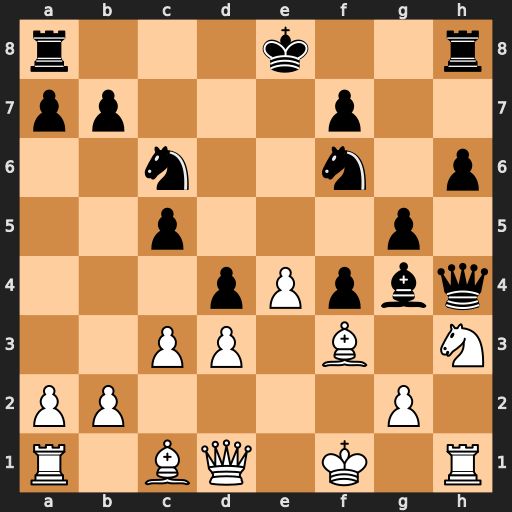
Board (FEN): r3k2r/pp3p2/2n2n1p/2p3p1/3pPpbq/2PP1B1N/PP4P1/R1BQ1K1R
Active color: w
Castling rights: kq
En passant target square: -
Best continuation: Nf2 Bxf3 gxf3 Qxh1+ Nxh1